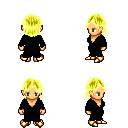
a pixel art fantasy rpg character, female body template, human, tanned skin, gray robe, teal pants, gold long bangs hairstyle, gold boots, four views (front, back, left, right), 2x2 character sprite sheet, small pixel art, hard edges, no anti-aliasing